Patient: sex M, age 57
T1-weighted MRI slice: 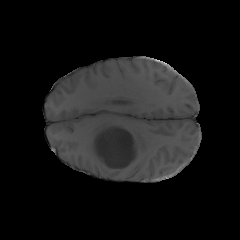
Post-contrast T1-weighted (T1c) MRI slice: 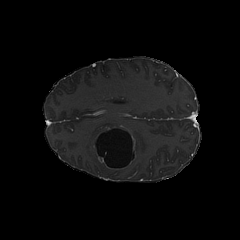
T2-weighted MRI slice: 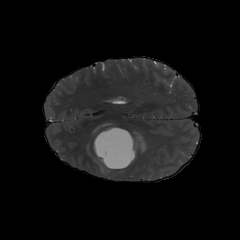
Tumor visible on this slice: yes
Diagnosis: Glioblastoma, IDH-wildtype
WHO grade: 4